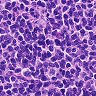
Metastatic tissue present: no